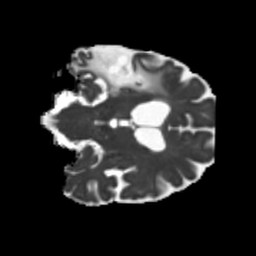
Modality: MD
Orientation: coronal
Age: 71
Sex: male
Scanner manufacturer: siemens
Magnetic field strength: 3 T
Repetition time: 5.25 s
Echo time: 0.08 s